Question: I have a dataframe including some base info of students. I want to get summary statistics about Age, Sex and Group.
'''
set.seed(500)
testdf <- data.frame(ID = paste0("Stu", c(1:10)),
Age = sample(18:25, 10, replace = T),
Sex = sample(c("Boy", "Girl", "NA"), 10, replace = T),
Name = c("Pwyll","Flavian","Leehi","Zuzana","Aniya","Bogomil"
,"Lameez","Prudencia","Ikuo","Grayson"),
GroupMath = sample(LETTERS[1:2], 10, replace = T),
GroupEng = sample(LETTERS[1:2], 10, replace = T),
GroupScie = sample(LETTERS[1:2], 10, replace = T),
GroupChine = sample(LETTERS[1:2], 10, replace = T))
'''
I want it to look like this picture.(Desired output.)

And in my code I use three parts to deal with GroupMath, then GroupEng, then GroupScie, then GroupChine. Does anyone know how I can make this more efficient? I can't thank you enough.
'''
N.math <- testdf %>% group_by(GroupMath) %>% count(GroupMath)
Age.math <- testdf %>% group_by(GroupMath) %>% summarize(
Mean = mean(Age),
Max = max(Age),
Min = min(Age),
sd = sd(Age))
Sex.math <- testdf %>% group_by(GroupMath) %>% count(Sex)
'''
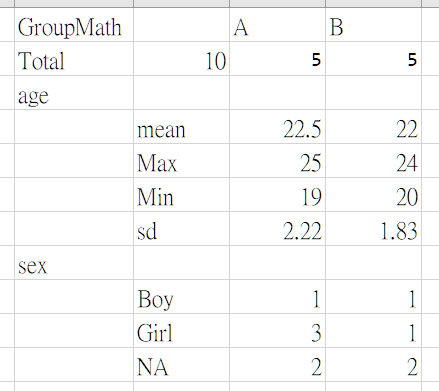
Answer: ### Pivoting Data to Long Form
Here is at least one way to simplify your summary stats so you are not aggregating each group one-by-one. First, you can pivot your data to long format using the groups and class as your target variable, then summarise data for these groups. First, the pivot:
'''
#### Load Tidyverse ####
library(tidyverse)
#### Pivot to Long Format ####
groups <- testdf %>%
pivot_longer(cols = contains("Group"),
names_to = "Class",
values_to = "Group")
groups
'''
Which looks like this:
'''
# A tibble: 40 x 6
ID Age Sex Name Class Group
<chr> <int> <chr> <chr> <chr> <chr>
1 Stu1 24 Girl Pwyll GroupMath B
2 Stu1 24 Girl Pwyll GroupEng B
3 Stu1 24 Girl Pwyll GroupScie A
4 Stu1 24 Girl Pwyll GroupChine B
5 Stu2 20 Girl Flavian GroupMath B
6 Stu2 20 Girl Flavian GroupEng A
7 Stu2 20 Girl Flavian GroupScie A
8 Stu2 20 Girl Flavian GroupChine B
9 Stu3 24 NA Leehi GroupMath A
10 Stu3 24 NA Leehi GroupEng B
'''
### Aggregating Data
Then you can aggregate the data using class, group, and sex:
'''
#### Aggregate Data by Class x Group ####
sums <- groups %>%
group_by(Class,Group,Sex) %>%
summarise(
Mean = mean(Age),
Max = max(Age),
Min = min(Age),
sd = sd(Age)) %>%
ungroup()
sums
'''
Shown below. Notice that some values are NA because there is only one person per gender in some cases, so there can be no standard deviation in this case:
'''
# A tibble: 16 x 7
Class Group Sex Mean Max Min sd
<chr> <chr> <chr> <dbl> <int> <int> <dbl>
1 GroupChine A Boy 24 24 24 NA
2 GroupChine A Girl 22.3 24 21 1.53
3 GroupChine B Girl 20 24 18 2.35
4 GroupChine B NA 24 24 24 NA
5 GroupEng A Boy 24 24 24 NA
6 GroupEng A Girl 20.5 24 19 2.38
7 GroupEng B Girl 21.2 24 18 2.5
8 GroupEng B NA 24 24 24 NA
9 GroupMath A Girl 20.8 24 19 2.36
10 GroupMath A NA 24 24 24 NA
11 GroupMath B Boy 24 24 24 NA
12 GroupMath B Girl 21 24 18 2.58
13 GroupScie A Girl 21.7 24 20 2.08
14 GroupScie A NA 24 24 24 NA
15 GroupScie B Boy 24 24 24 NA
16 GroupScie B Girl 20.4 24 18 2.51
'''
Then you can get gender counts like so:
'''
#### Get Grouped Gender Counts ####
sex <- groups %>%
group_by(Class,Group) %>%
count(Sex) %>%
ungroup()
sex
'''
Which looks like this:
'''
# A tibble: 16 x 4
Class Group Sex n
<chr> <chr> <chr> <int>
1 GroupChine A Boy 1
2 GroupChine A Girl 3
3 GroupChine B Girl 5
4 GroupChine B NA 1
5 GroupEng A Boy 1
6 GroupEng A Girl 4
7 GroupEng B Girl 4
8 GroupEng B NA 1
9 GroupMath A Girl 4
10 GroupMath A NA 1
11 GroupMath B Boy 1
12 GroupMath B Girl 4
13 GroupScie A Girl 3
14 GroupScie A NA 1
15 GroupScie B Boy 1
16 GroupScie B Girl 5
'''
### Joining Data Frames
Finally you can join these two data frames in this way:
'''
#### Join ####
sums %>%
right_join(sex)
'''
Giving you the final product. You can see now where the NA values come from, such as Row 1 which only has 1 boy included, making SD impossible to evaluate:
'''
Joining, by = c("Class", "Group", "Sex")
# A tibble: 16 x 8
Class Group Sex Mean Max Min sd n
<chr> <chr> <chr> <dbl> <int> <int> <dbl> <int>
1 GroupChine A Boy 24 24 24 NA 1
2 GroupChine A Girl 22.3 24 21 1.53 3
3 GroupChine B Girl 20 24 18 2.35 5
4 GroupChine B NA 24 24 24 NA 1
5 GroupEng A Boy 24 24 24 NA 1
6 GroupEng A Girl 20.5 24 19 2.38 4
7 GroupEng B Girl 21.2 24 18 2.5 4
8 GroupEng B NA 24 24 24 NA 1
9 GroupMath A Girl 20.8 24 19 2.36 4
10 GroupMath A NA 24 24 24 NA 1
11 GroupMath B Boy 24 24 24 NA 1
12 GroupMath B Girl 21 24 18 2.58 4
13 GroupScie A Girl 21.7 24 20 2.08 3
14 GroupScie A NA 24 24 24 NA 1
15 GroupScie B Boy 24 24 24 NA 1
16 GroupScie B Girl 20.4 24 18 2.51 5
'''